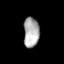
Tissue: lung
Cell type: Epithelial cells
Senescence score: 0.5804
Nuclear area (px): 456
Mean DAPI intensity: 173.833